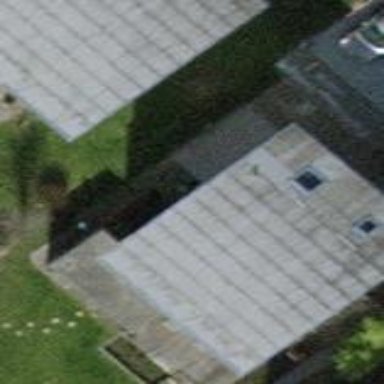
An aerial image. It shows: Detached building.